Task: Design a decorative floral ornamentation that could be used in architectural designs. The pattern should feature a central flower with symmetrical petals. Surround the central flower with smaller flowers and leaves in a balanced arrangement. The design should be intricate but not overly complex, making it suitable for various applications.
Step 187:
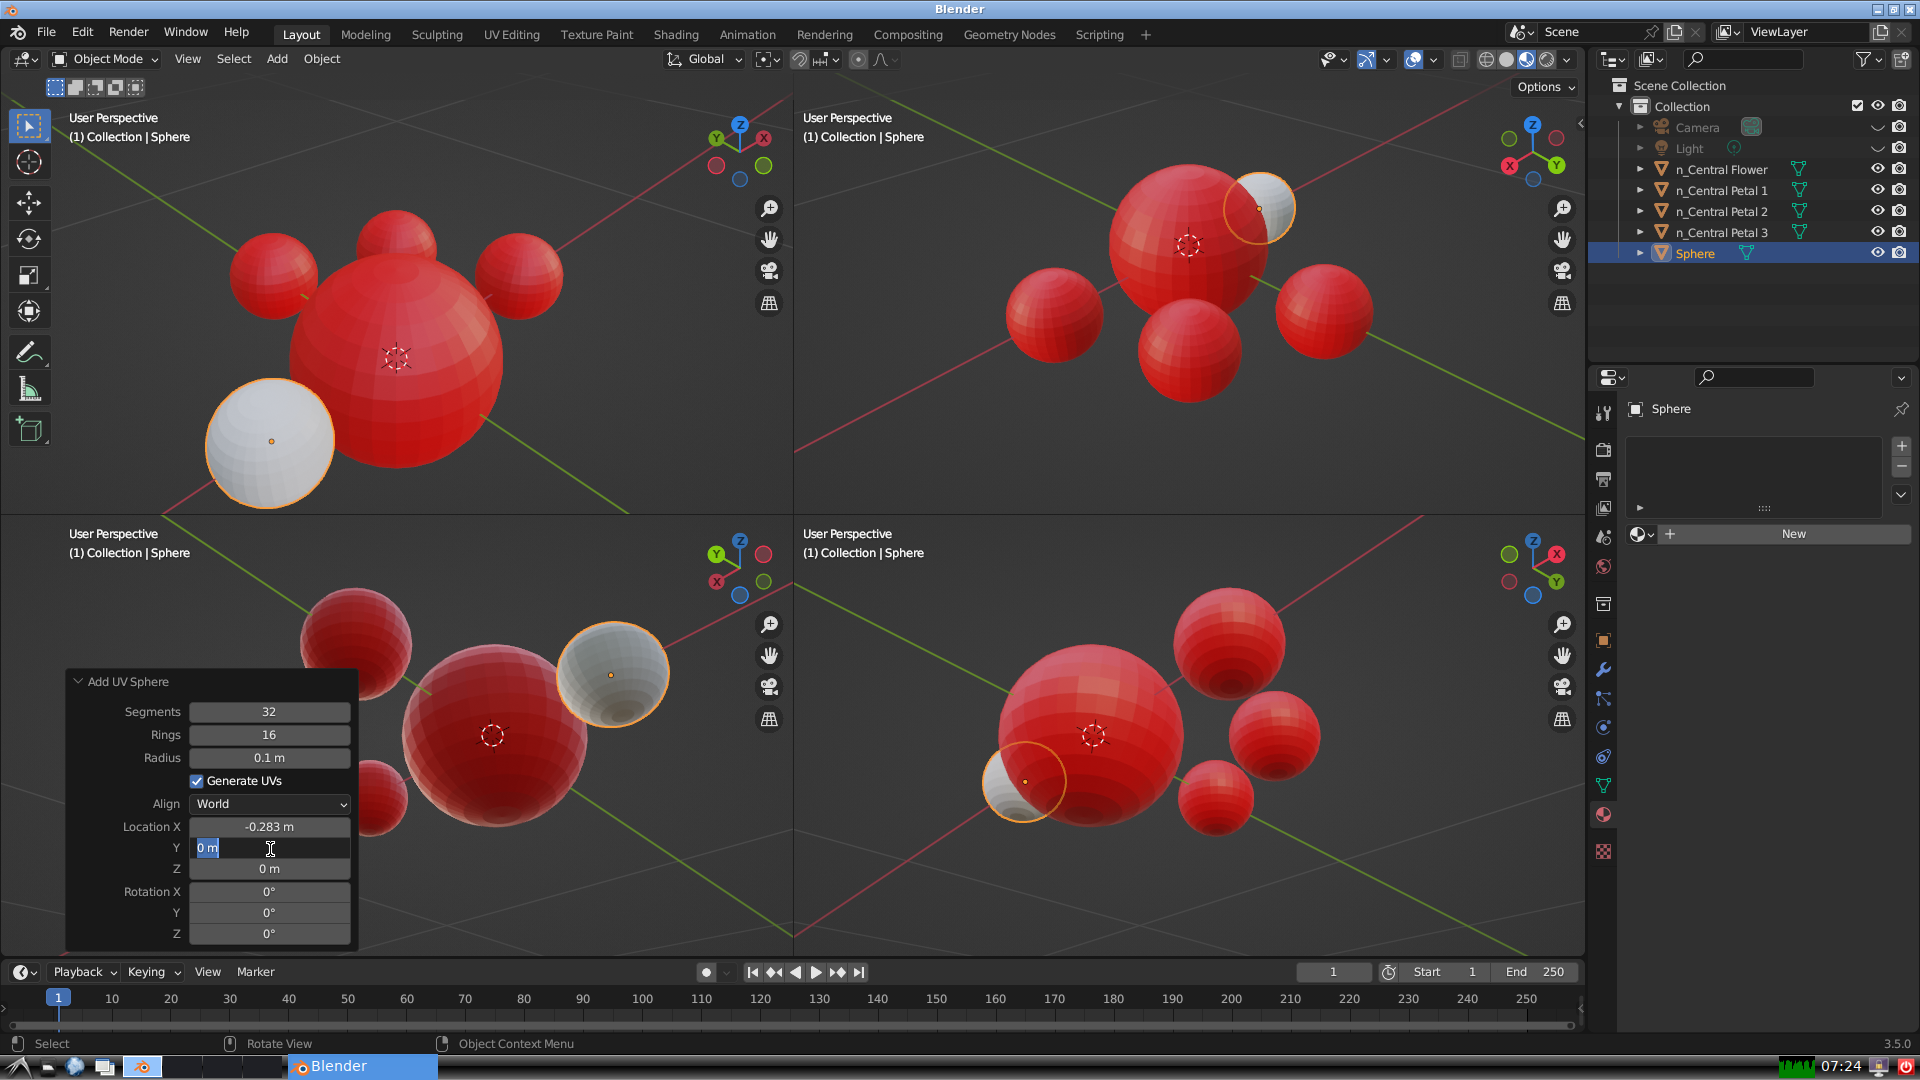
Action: input_text: 0.28284271247461906